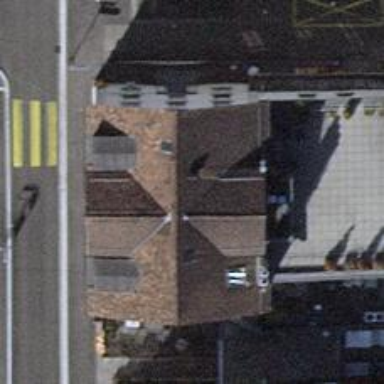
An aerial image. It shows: Café that also functions as bakery.